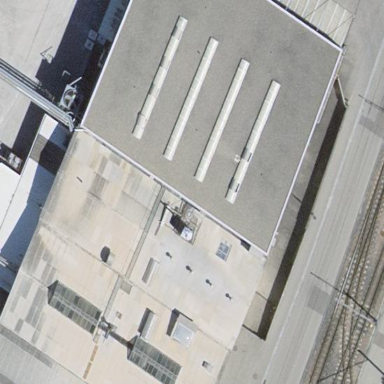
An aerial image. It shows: Commercial building.